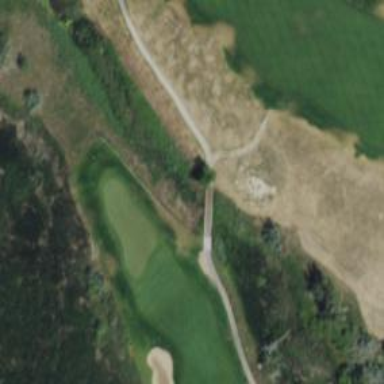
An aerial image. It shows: Well-maintained path used as golf cart path. The tracktype is grade1.